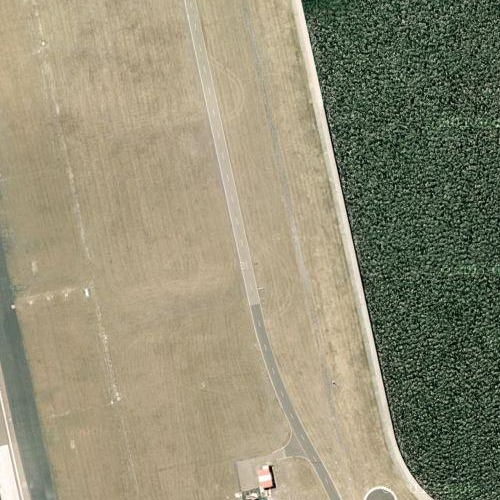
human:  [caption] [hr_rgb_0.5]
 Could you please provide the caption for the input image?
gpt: A straight runway with white mark lines and numbers on while a river beside .

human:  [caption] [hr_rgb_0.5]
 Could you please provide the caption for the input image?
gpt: There is a river beside a straight runway .

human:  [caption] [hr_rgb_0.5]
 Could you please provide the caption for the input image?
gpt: A river with deep green water are beside a runway .

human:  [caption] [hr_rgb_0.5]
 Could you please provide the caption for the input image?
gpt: There is a straight runway with white mark lines and numbers on while a river beside .

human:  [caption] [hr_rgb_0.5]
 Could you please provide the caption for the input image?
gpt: A straight runway with white mark lines and numbers on while a river beside .